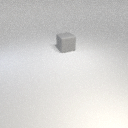
large gray rubber cube